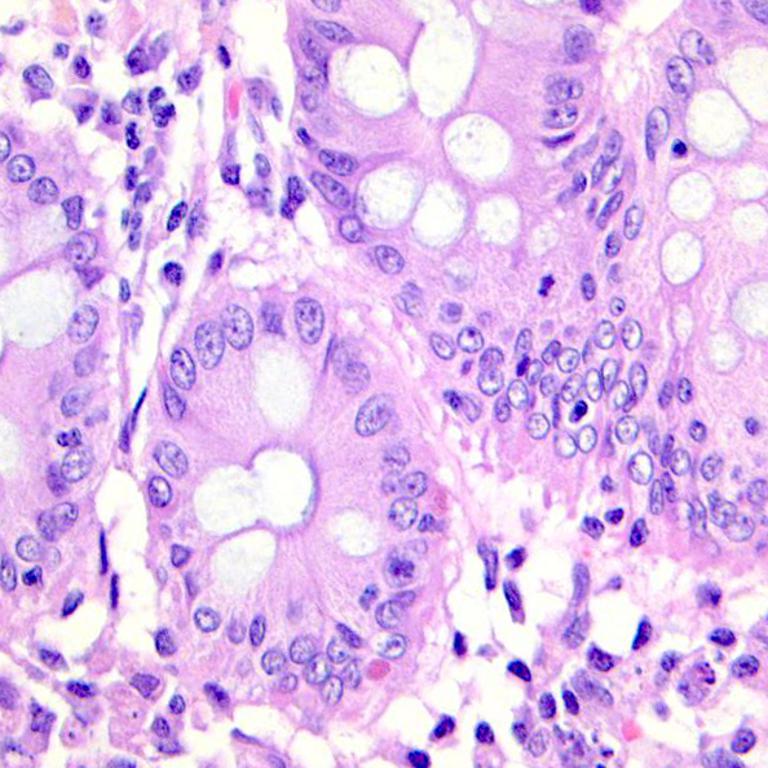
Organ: colon
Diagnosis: benign